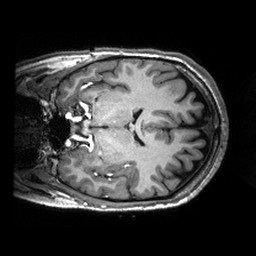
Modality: T1w
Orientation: coronal
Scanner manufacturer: siemens
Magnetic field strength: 3 T
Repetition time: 2.53 s
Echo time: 0.00288 s